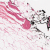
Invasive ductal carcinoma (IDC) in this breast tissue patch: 0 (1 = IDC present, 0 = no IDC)